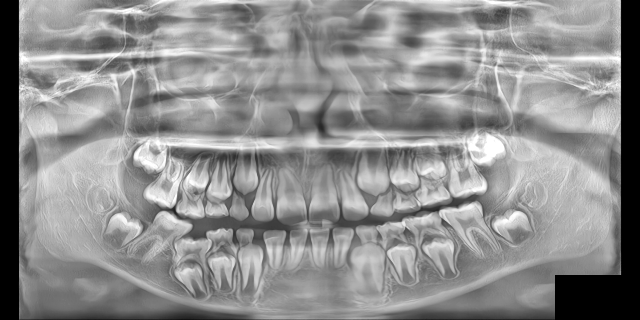
child